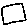
Label: square